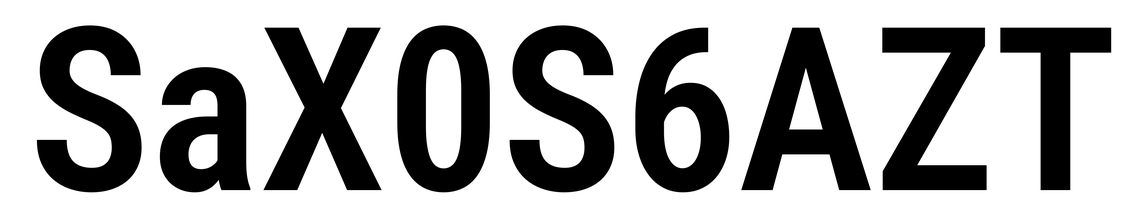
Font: Roboto_Condensed_SemiBold